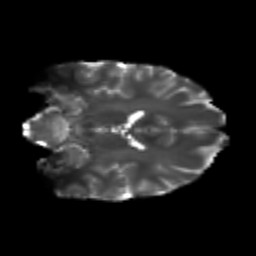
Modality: T2w
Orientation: coronal
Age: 19
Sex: female
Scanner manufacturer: siemens
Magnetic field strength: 3 T
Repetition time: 3.5 s
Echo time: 0.104 s